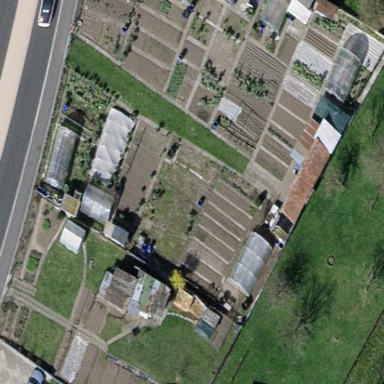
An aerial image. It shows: Allotments area.